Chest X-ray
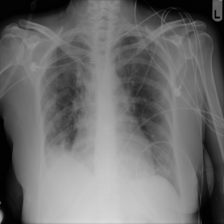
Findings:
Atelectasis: negative
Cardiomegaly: negative
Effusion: negative
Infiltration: negative
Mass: positive
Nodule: negative
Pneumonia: negative
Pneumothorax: negative
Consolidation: negative
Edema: negative
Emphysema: negative
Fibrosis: negative
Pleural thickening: negative
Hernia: negative